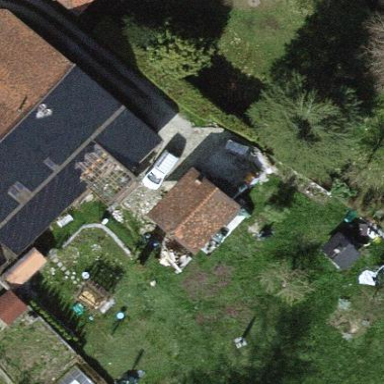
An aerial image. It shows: Garage.